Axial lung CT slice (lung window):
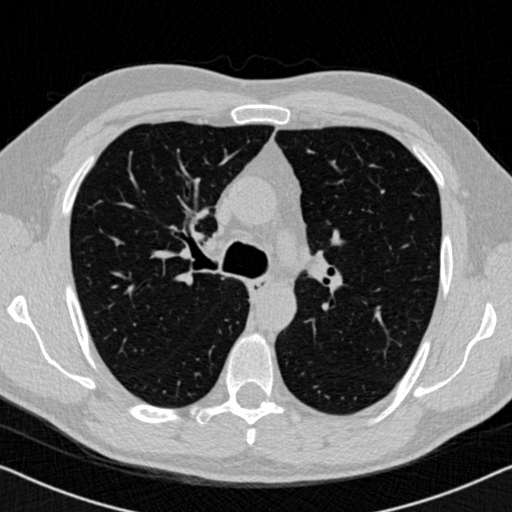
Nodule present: no